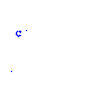
Particle: proton